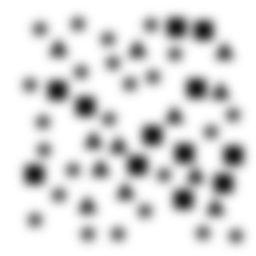
Squares: 12
Triangles: 12
Stars: 24
Total shapes: 48